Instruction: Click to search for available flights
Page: home
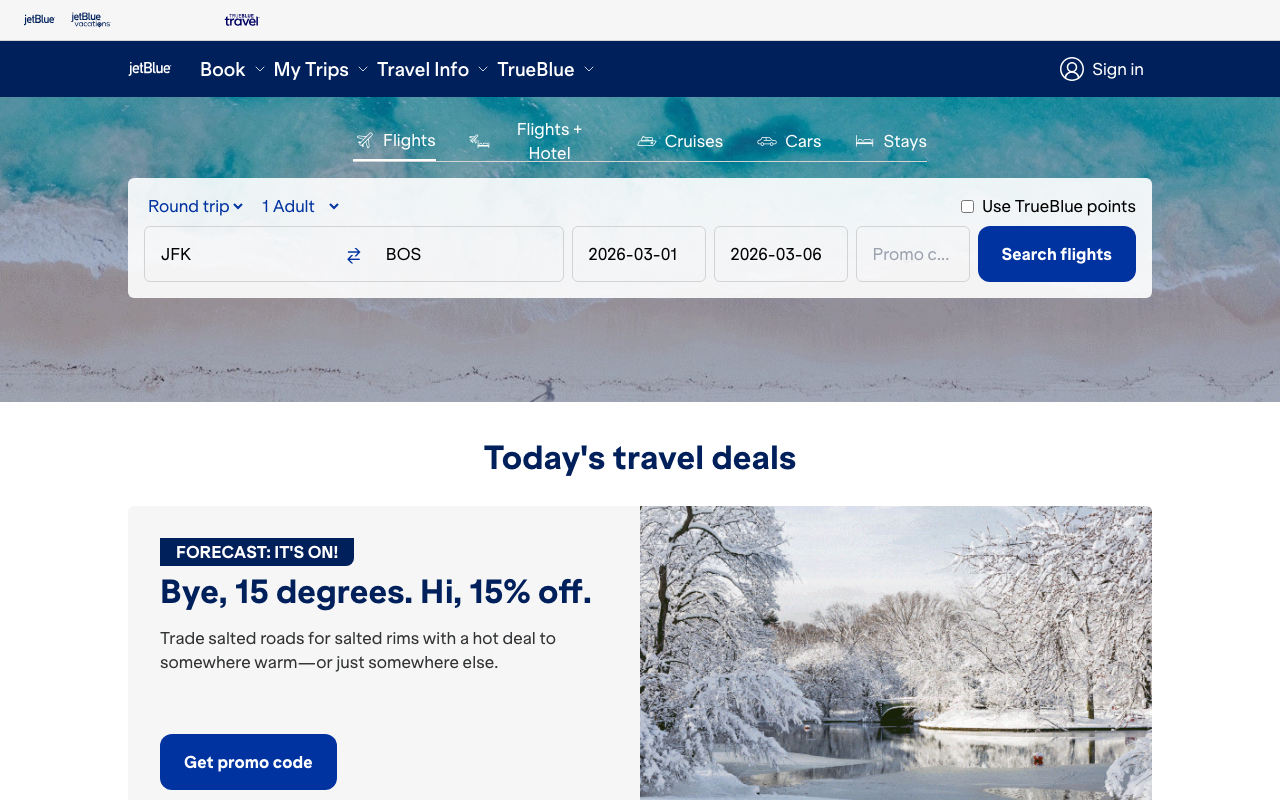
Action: click